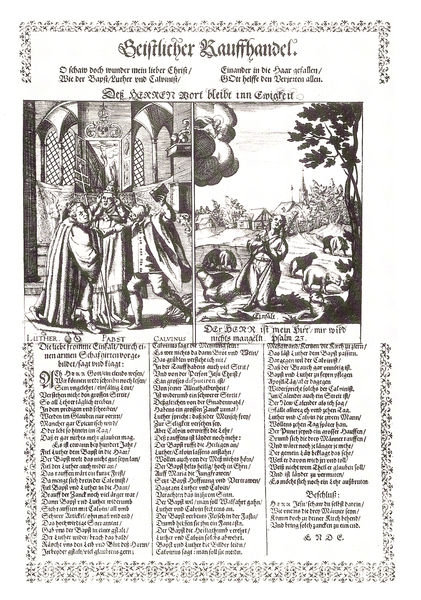
Titel: Geistlicher Rauffhandel
Institution: (Seriendruck)
Schlagwörter: baum, dunkel, gott, körper, mann, schatten, wasser, weiß, wolken, bäume, landschaft, menschen, see, fenster, frau, hell, männer, schwarz, szene, säulen, haus, hund, tier, tiere, wolke, muster, alt, architektur, bibel, geschichte, rahmen, bild, innenraum, natur, gitter, hütte, kirche, land, geistlicher, gewänder, innen, blatt, gotik, renaissance, handel, turm, engel, holzschnitt, rückenansicht, schrift, bilder, papier, bogen, zwei, stab, dorf, graphik, herde, schweine, spalten, rand, figuren, bischof, papst, deutsch, gewölbe, buch, kloster, kreuz, druck, lithographie, druckgrafik, hochdruck, radierung, stich, titel, lithografie, seite, illustration, text, zeitschrift, zeitung, buchstaben, knien, initiale, überschrift, kardinal, beten, gebet, altar, buchdruck, buchseite, jesus, schreiben, mittelalter, priester, landwirtschaft, vatikan, bettler, geistliche, tiara, absätze, gelehrter, zeilen, geistlich, kupferstich, schafe, hirte, szenen, fraktur, verse, texte, flugblatt, schlagzeile, altdeutsch, beschreibung, betteln, hexe, zeile, bischofsstab, flugschrift, inquisition, artikel, psalm, recht, deusch, geschriebenes, kauffhandel, kaufhandel, ttiere, rauffhandel, kaufhandeö, papststab